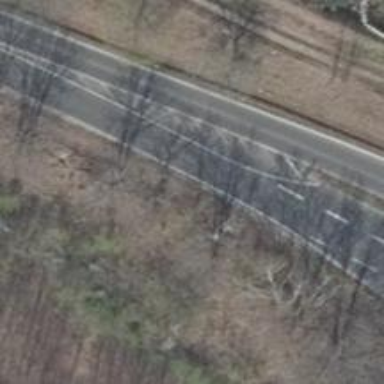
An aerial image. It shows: Secondary road with asphalt surface.